You are looking at the envelope spectrum of a bearing's vibration signal. The marked vertical lines are the theoretical fault frequencies for the outer race, inner race, rolling elements, and cage. Determine the bearing's health state. Answer with exactly one of: normal, inner_race, outer_race, ball.
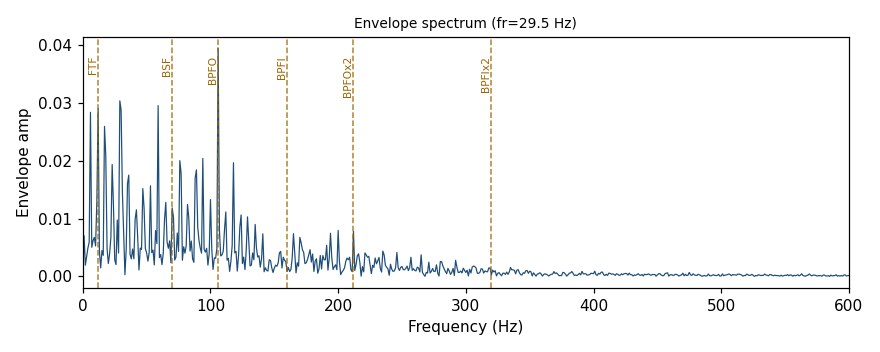
Answer: outer_race